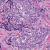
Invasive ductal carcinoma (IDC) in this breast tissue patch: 1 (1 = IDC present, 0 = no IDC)